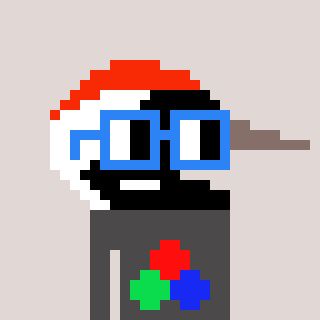
a pixel art character with square blue glasses, a crane-shaped head and a grayscale-colored body on a warm background